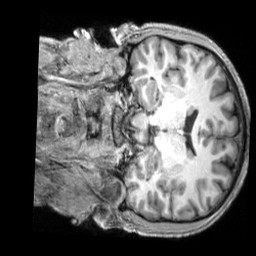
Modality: T1w
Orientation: coronal
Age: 26
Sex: male
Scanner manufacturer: siemens
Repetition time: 2.3 s
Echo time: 0.00229 s